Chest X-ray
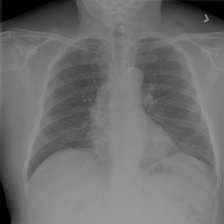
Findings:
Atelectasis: negative
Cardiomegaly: negative
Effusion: negative
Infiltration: negative
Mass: negative
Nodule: negative
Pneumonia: negative
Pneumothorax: negative
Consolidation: negative
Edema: negative
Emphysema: negative
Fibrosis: negative
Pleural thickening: negative
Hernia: negative